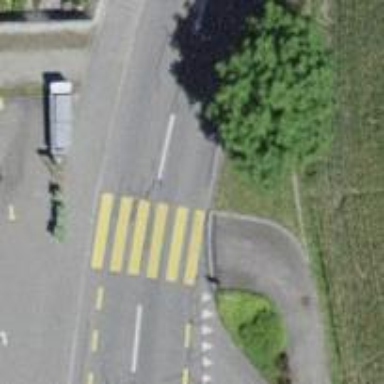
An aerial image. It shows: Zebra crossing on the road.